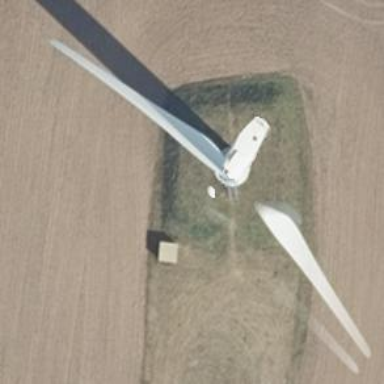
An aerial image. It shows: Wind generator in the form of horizontal axis wind turbine.